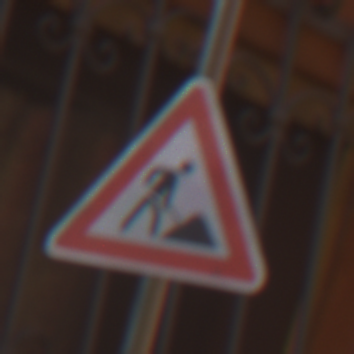
Verkehrszeichen: Arbeitsstelle
Umgebung: Outdoor, Urban
Tageszeit: MorningAfternoon
Wetter: Clear
Licht: Natural
Jahreszeit: NotSpecified
Kontrast: MediumContrast